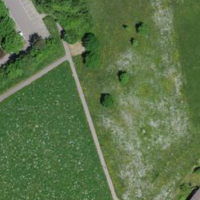
EUNIS habitat code: 52
Species observed at this site:
Fagopyrum esculentum